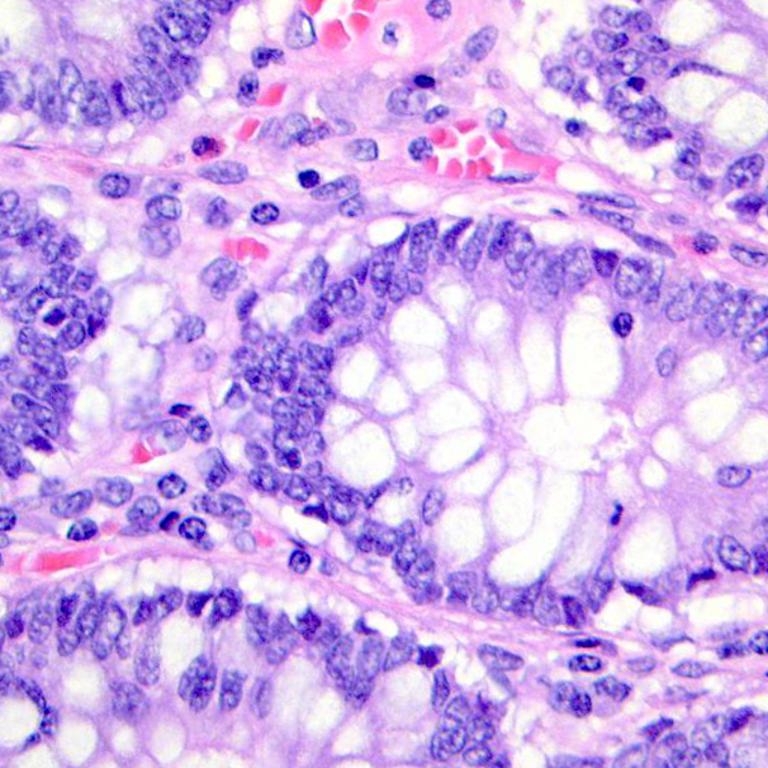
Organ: colon
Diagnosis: benign